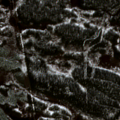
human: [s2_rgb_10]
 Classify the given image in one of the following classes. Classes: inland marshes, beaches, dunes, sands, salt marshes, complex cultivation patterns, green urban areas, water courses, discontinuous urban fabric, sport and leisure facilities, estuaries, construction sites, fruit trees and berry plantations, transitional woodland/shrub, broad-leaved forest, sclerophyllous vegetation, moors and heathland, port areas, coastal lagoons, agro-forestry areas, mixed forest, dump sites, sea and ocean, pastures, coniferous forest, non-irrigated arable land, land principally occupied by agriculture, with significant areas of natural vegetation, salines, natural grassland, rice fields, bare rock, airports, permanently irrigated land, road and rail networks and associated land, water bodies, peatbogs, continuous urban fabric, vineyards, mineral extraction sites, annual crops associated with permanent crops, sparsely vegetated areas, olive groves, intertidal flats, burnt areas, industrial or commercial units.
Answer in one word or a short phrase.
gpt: coniferous forest, mixed forest, transitional woodland/shrub, peatbogs